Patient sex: M
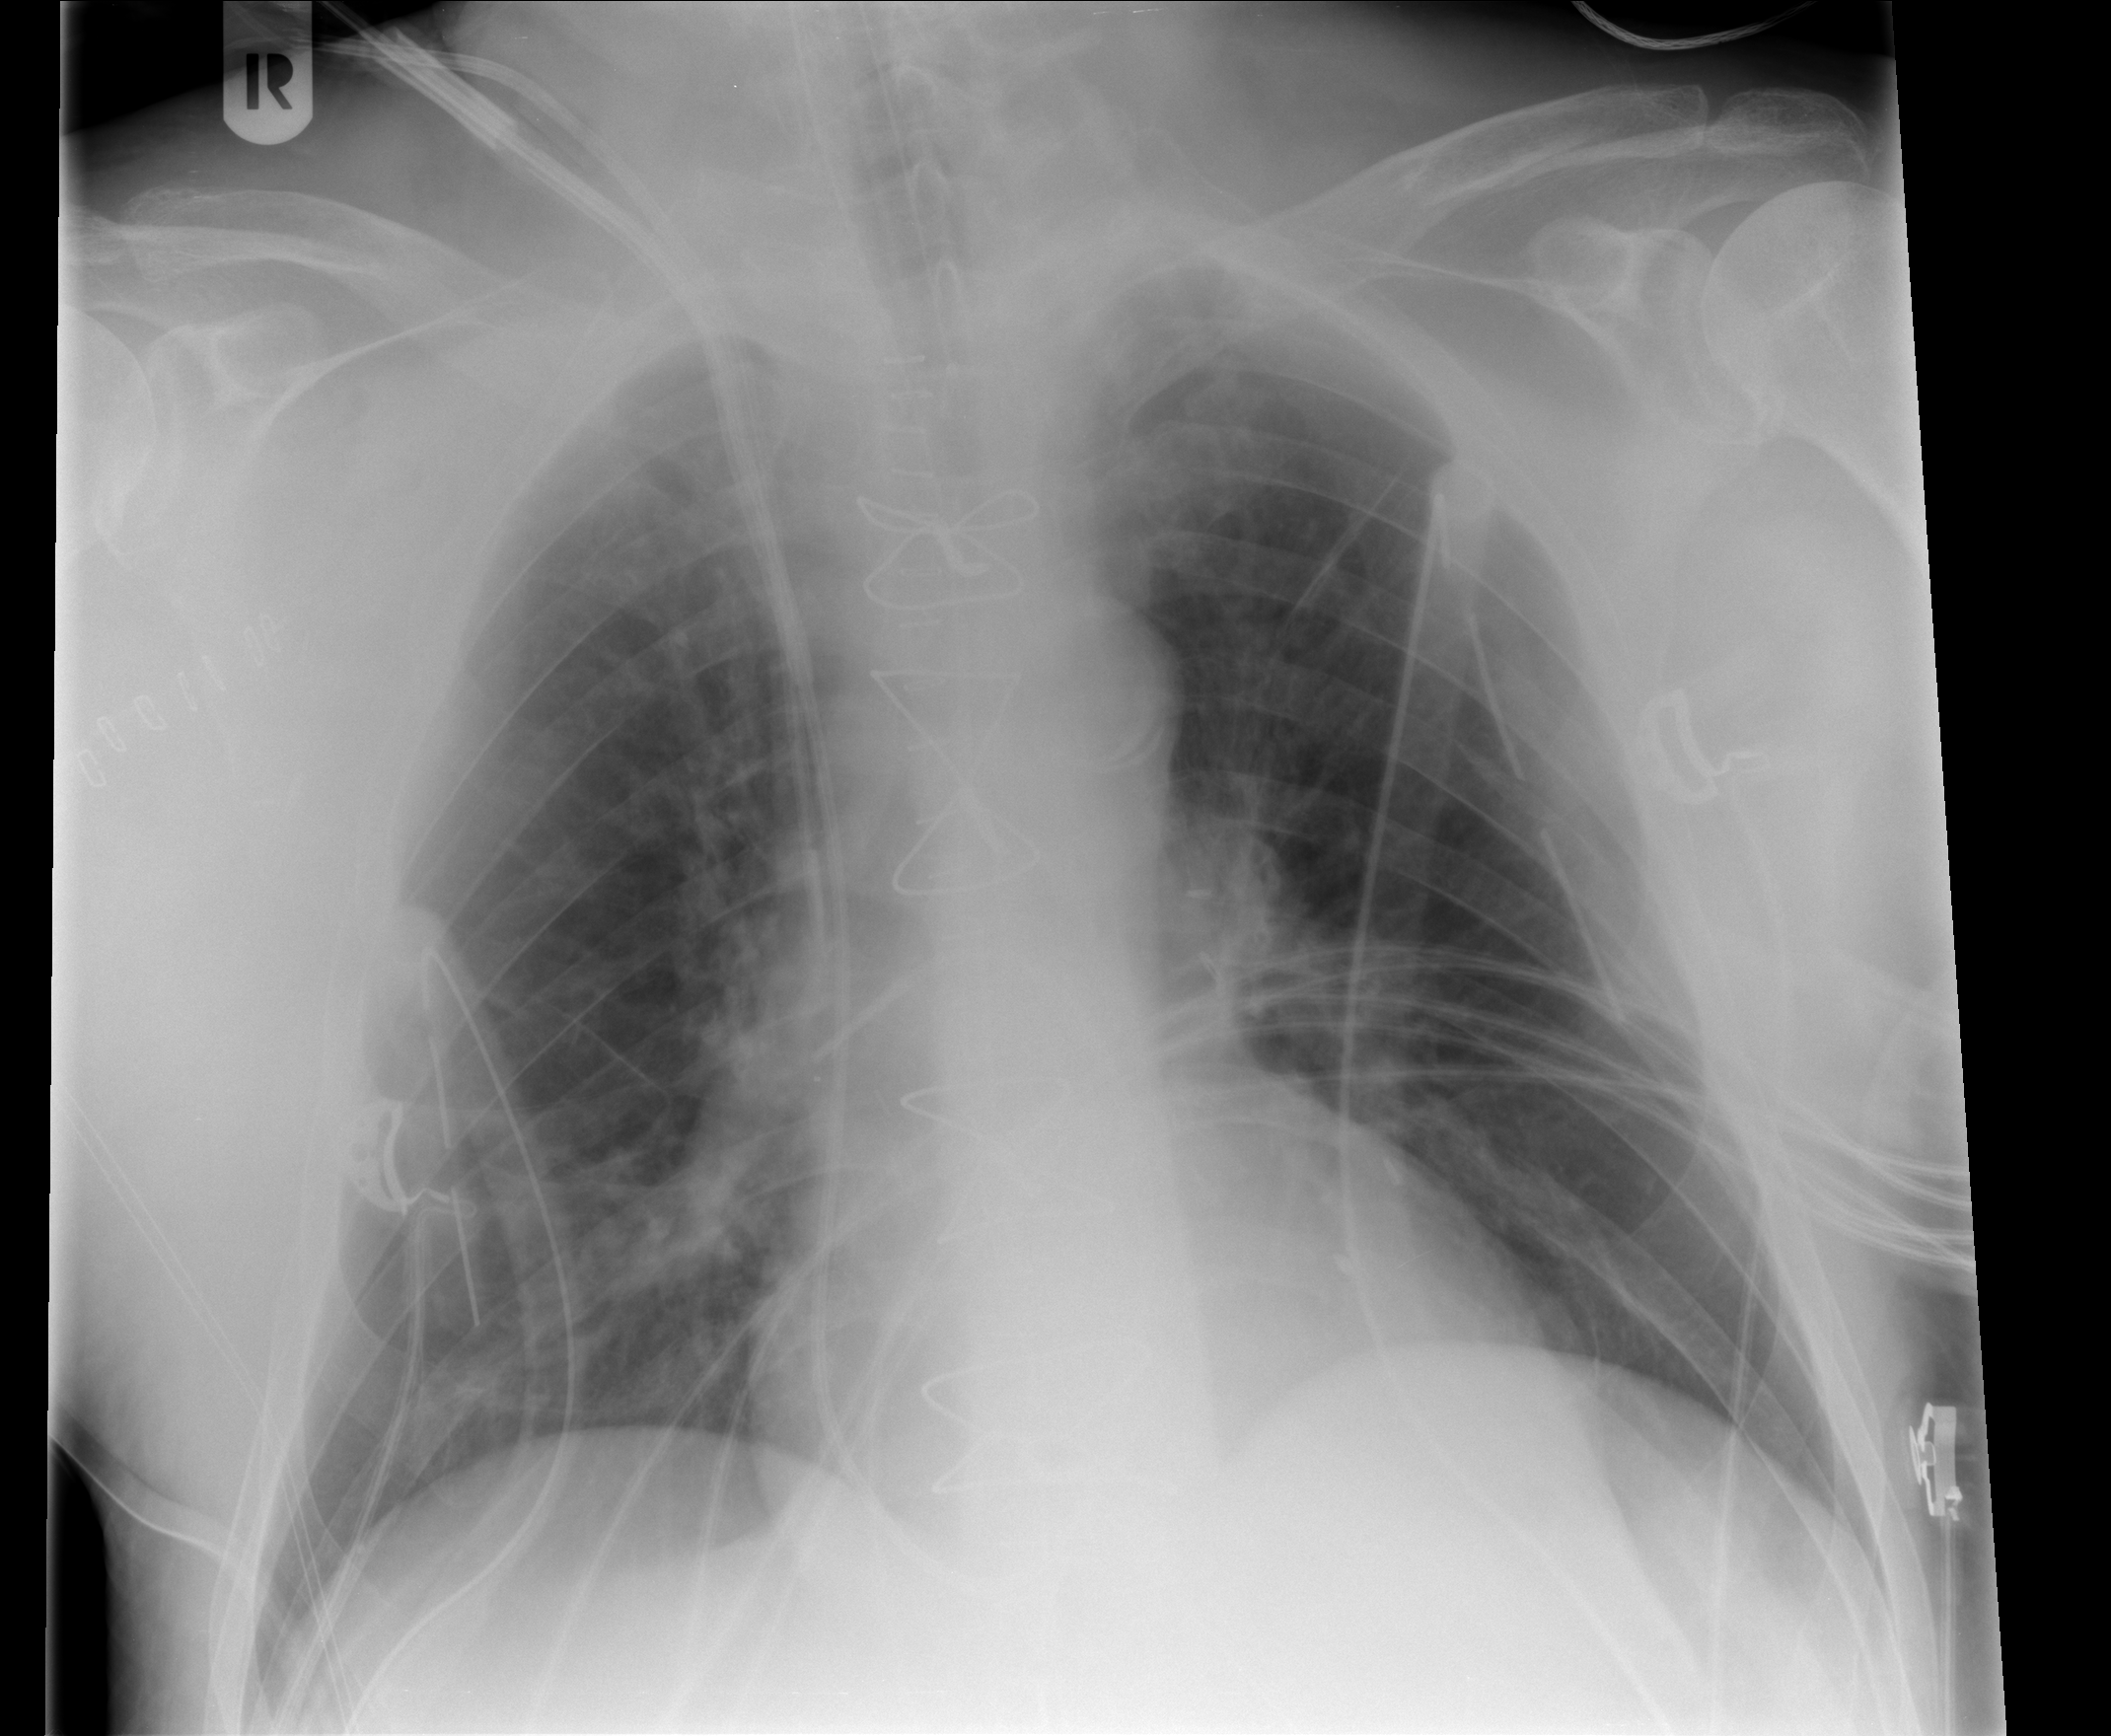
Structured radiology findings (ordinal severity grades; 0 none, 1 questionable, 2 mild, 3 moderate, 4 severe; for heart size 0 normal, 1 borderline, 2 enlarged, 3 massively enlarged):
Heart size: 0
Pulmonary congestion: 0
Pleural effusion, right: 0
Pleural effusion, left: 0
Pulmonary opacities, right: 0
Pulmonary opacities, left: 0
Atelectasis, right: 0
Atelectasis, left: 2